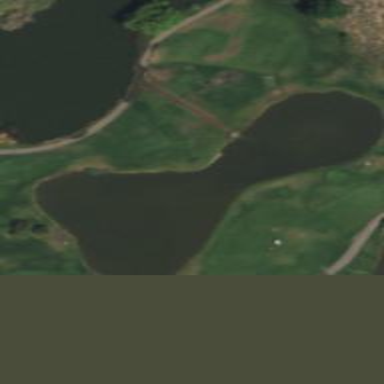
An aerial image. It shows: Scenic view of water hazard on golf course. The natural water feature adds beauty to the landscape.